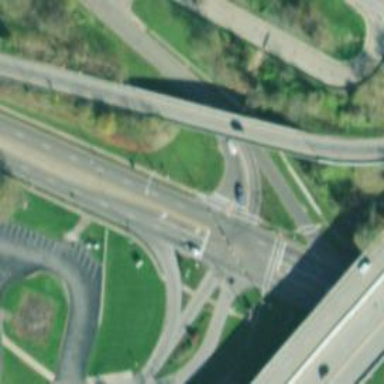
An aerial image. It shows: Trunk link highway.